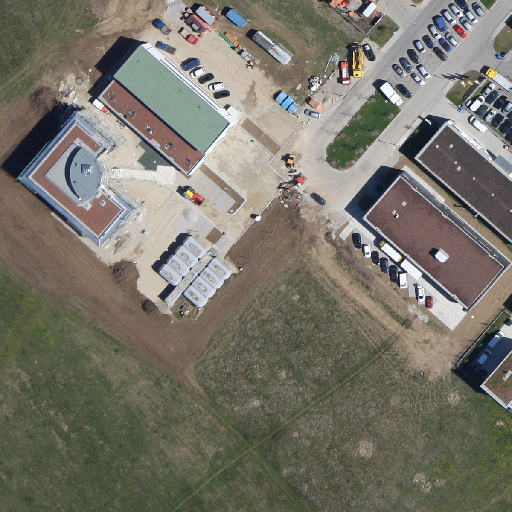
Referring expression: light-duty vehicle in the parking area